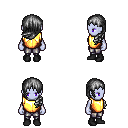
a pixel art fantasy rpg character, female body template, dark elf, purple skin, gold chest armor, metal pants, gray left-swept hairstyle, black shoes, four views (front, back, left, right), 2x2 character sprite sheet, small pixel art, hard edges, no anti-aliasing